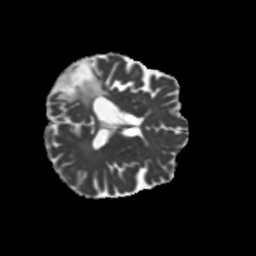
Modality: MD
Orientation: axial
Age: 68
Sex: female
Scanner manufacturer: siemens
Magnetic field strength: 3 T
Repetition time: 5.25 s
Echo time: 0.08 s